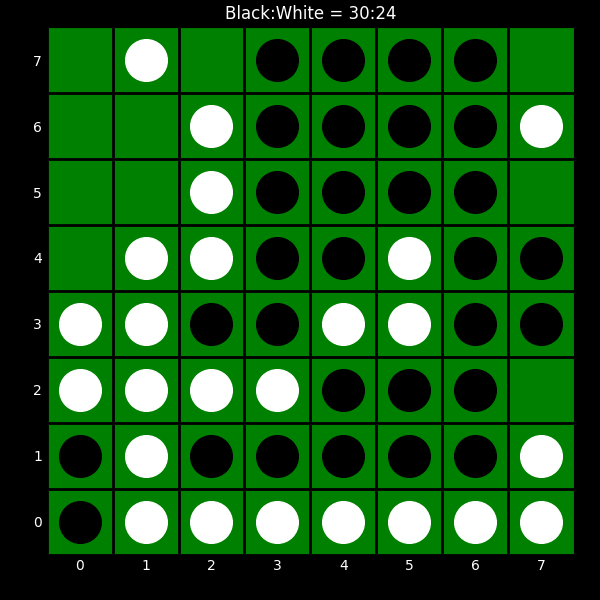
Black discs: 30
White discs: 24